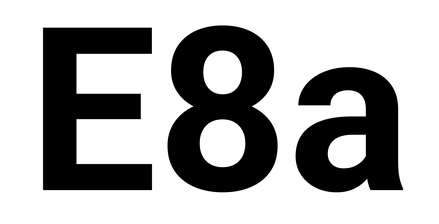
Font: Roboto_Bold